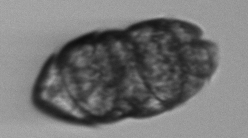
Label: Margalefidinium